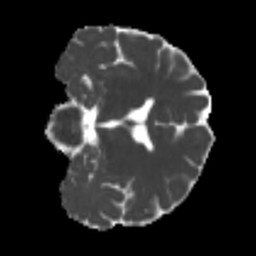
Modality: MD
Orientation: coronal
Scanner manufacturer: siemens
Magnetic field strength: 3 T
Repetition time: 4 s
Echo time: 0.0594 s